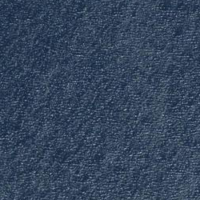
EUNIS habitat code: 14
Species observed at this site:
Corvus corone
Bucephala clangula
Sylvia atricapilla
Spinus spinus
Poecile palustris
Cygnus olor
Gavia arctica
Erithacus rubecula
Tringa glareola
Phoenicurus ochruros
Certhia familiaris
Phoenicurus phoenicurus
Corvus corax
Periparus ater
Cyanistes caeruleus
Lophophanes cristatus
Monticola saxatilis
Chloris chloris
Troglodytes troglodytes
Pyrrhula pyrrhula
Passer domesticus
Mareca penelope
Turdus merula
Tachymarptis melba
Saxicola rubetra
Mareca strepera
Milvus milvus
Turdus pilaris
Regulus regulus
Pyrrhocorax graculus
Aquila chrysaetos
Motacilla alba
Delichon urbicum
Tachybaptus ruficollis
Certhia brachydactyla
Turdus philomelos
Oenanthe oenanthe
Anas crecca
Anthus spinoletta
Dendrocopos major
Podiceps nigricollis
Prunella modularis
Turdus viscivorus
Falco peregrinus
Prunella collaris
Chroicocephalus ridibundus
Phylloscopus collybita
Pica pica
Sitta europaea
Nucifraga caryocatactes
Garrulus glandarius
Falco tinnunculus
Picus viridis
Motacilla cinerea
Grus grus
Anas platyrhynchos
Linaria cannabina
Aythya ferina
Streptopelia decaocto
Montifringilla nivalis
Aythya fuligula
Fringilla coelebs
Lanius collurio
Ptyonoprogne rupestris
Carduelis carduelis
Chlidonias niger
Phalacrocorax carbo
Fringilla montifringilla
Parus major